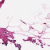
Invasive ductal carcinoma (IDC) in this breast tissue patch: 0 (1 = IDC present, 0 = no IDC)